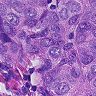
Metastatic tissue present: yes